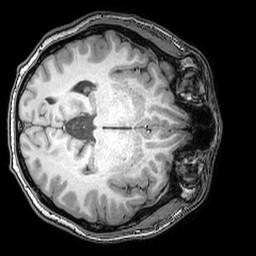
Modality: T1w
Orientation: axial
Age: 23
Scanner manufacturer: philips
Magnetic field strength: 3 T
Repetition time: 0.007 s
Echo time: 0.003501 s